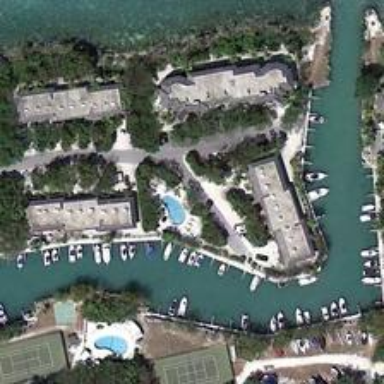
This is a sea, some ships, trees, buildings and road .